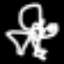
Label: frog